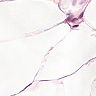
Metastatic tissue present: no